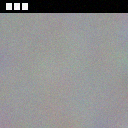
Screen state: on